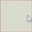
Piece: xx